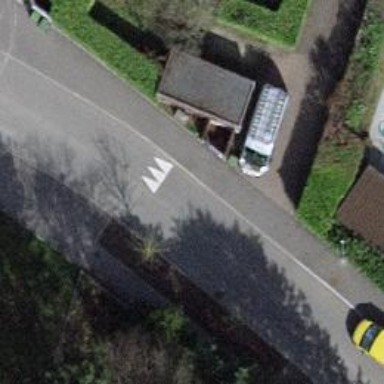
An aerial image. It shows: Traffic calming hump on the road.